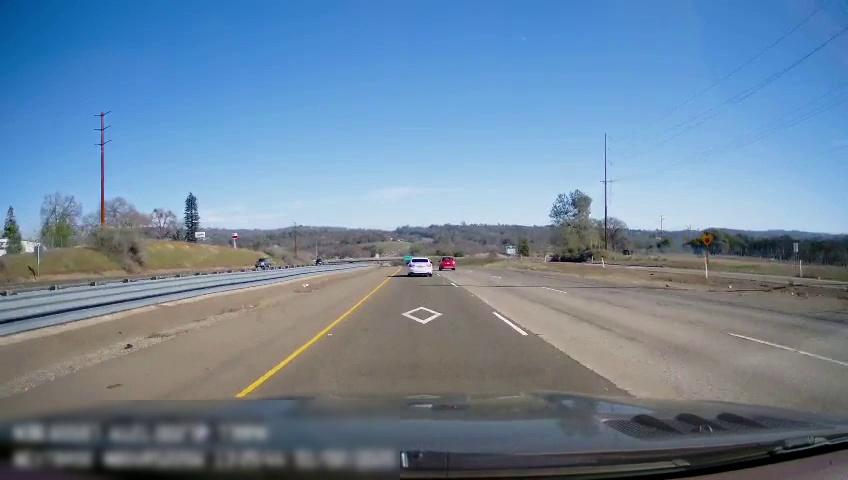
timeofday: Day
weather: Sunny
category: Drivable Space
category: Drivable Space
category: Vehicles | Car
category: Vehicles | Car
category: Vehicles | Truck
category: Lanes | Current Lane
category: Lanes | Current Lane
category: Lanes | Alternate Lane
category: Traffic | Signs